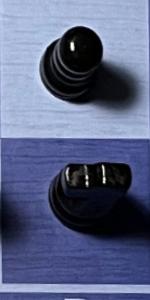
Label: Knight_Black